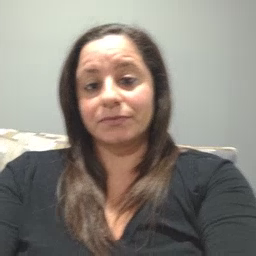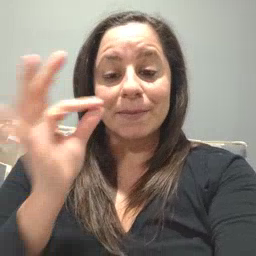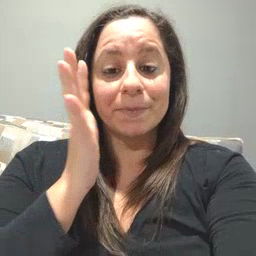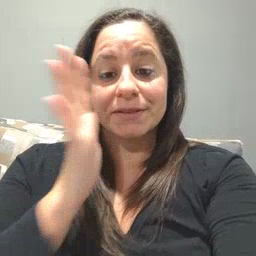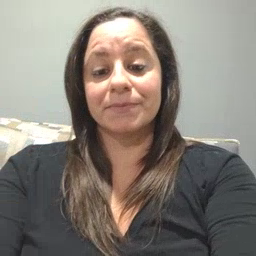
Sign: bee